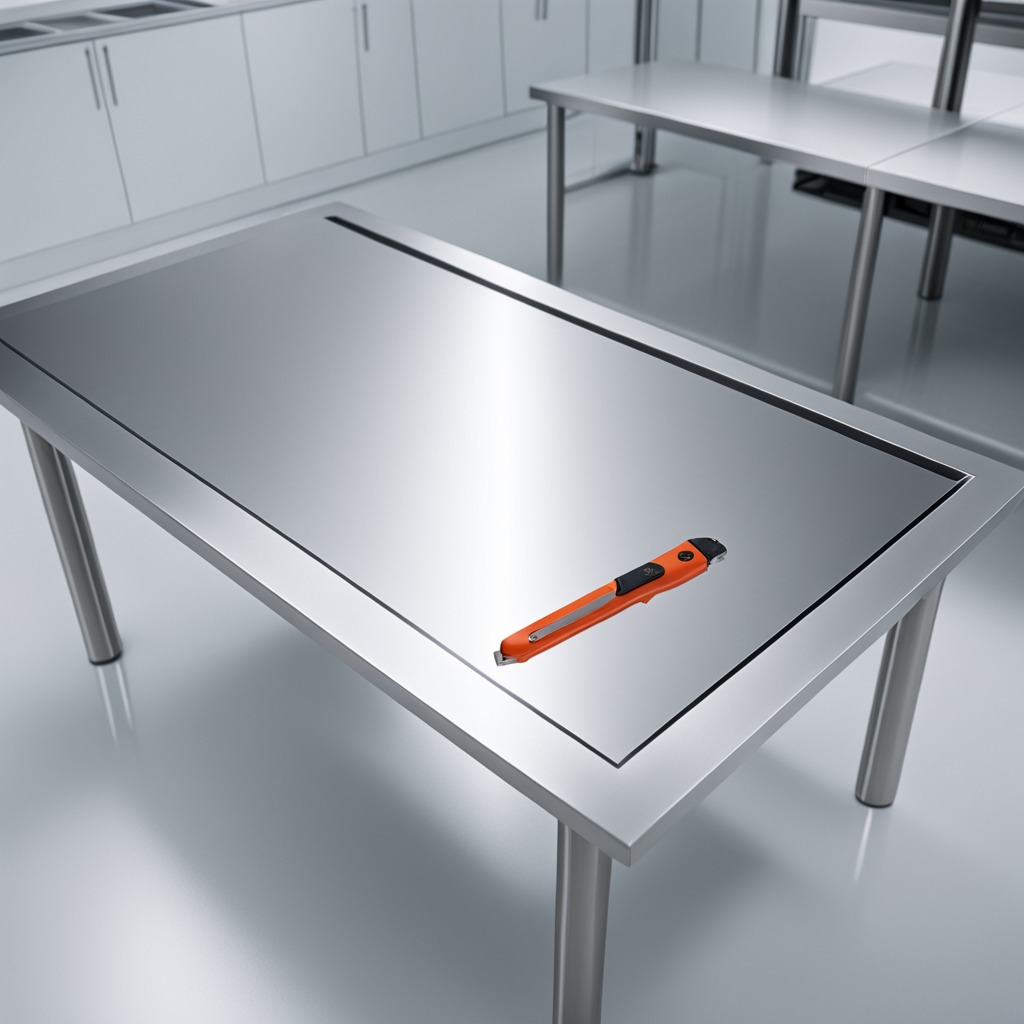
A utility knife is lying on the stainless steel table in a high-end prototyping lab.